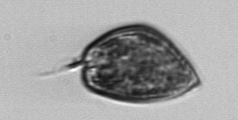
Label: Prorocentrum_micans